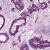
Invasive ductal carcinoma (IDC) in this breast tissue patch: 1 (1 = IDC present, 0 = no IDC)